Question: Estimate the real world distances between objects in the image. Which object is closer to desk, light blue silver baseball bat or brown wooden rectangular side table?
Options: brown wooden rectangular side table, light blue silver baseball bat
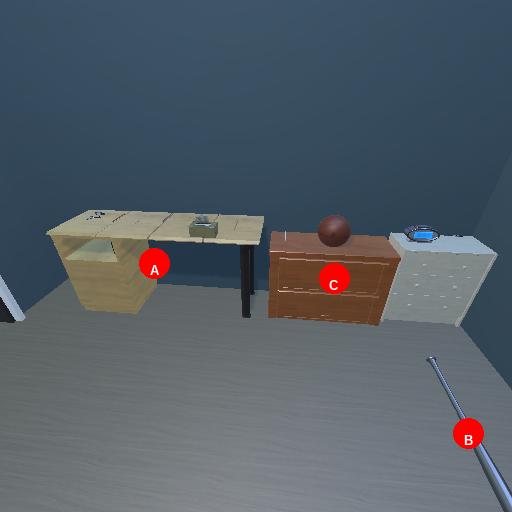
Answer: brown wooden rectangular side table